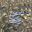
Label: 5